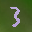
Label: 3